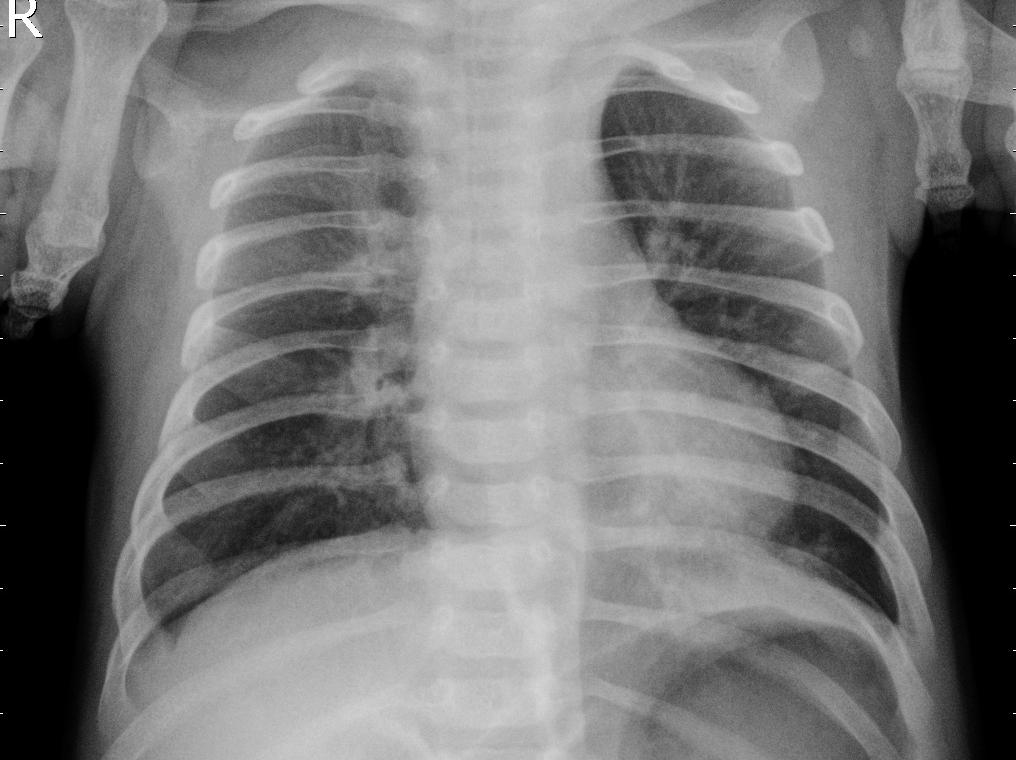
Diagnosis: PNEUMONIA